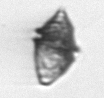
Label: Kryptoperidinium_triquetrum